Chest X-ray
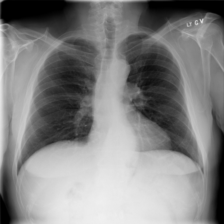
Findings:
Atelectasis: negative
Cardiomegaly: negative
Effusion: negative
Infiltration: negative
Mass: negative
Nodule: negative
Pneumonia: negative
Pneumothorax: negative
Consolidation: negative
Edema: negative
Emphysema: negative
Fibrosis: negative
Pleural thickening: negative
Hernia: positive